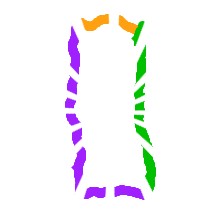
Shape: rectangle